Field crop: maize
Growth stage: 1
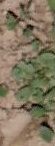
Species: convolvulus